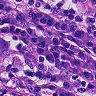
Metastatic tissue present: no